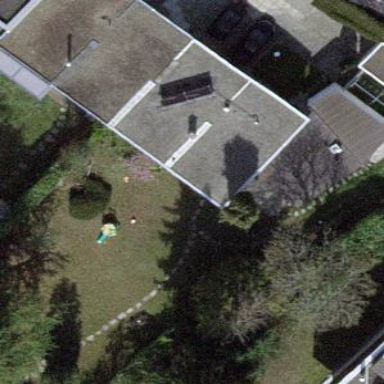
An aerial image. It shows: Garden enclosed by fence.